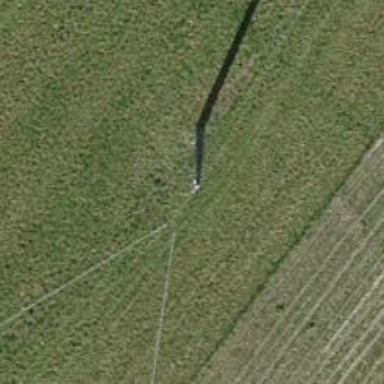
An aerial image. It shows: Minor power line.